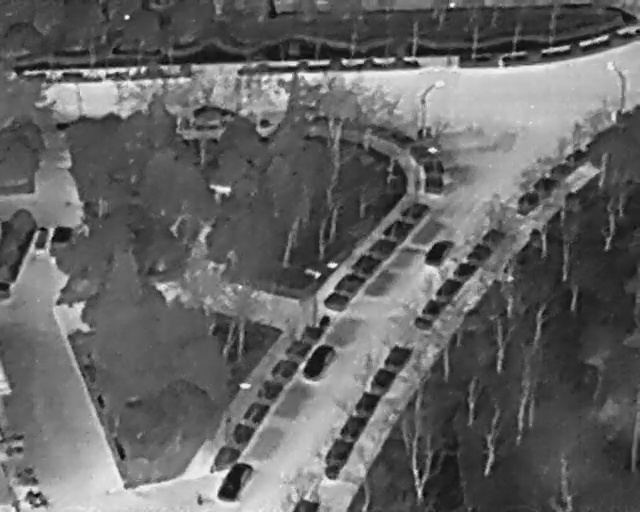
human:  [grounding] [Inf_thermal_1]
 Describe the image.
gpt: In the satellite image, there is  <ref>1 medium car </ref> <box>[[65, 46, 71, 51, 28]]</box> located at center,  <ref>2 medium car </ref> <box>[[46, 67, 53, 73, 28], [32, 91, 40, 96, 28]]</box> located at bottom,  <ref>1 small othervehicle </ref> <box>[[6, 44, 12, 49, 14]]</box> located at left,  <ref>5 medium bicycle </ref> <box>[[0, 82, 3, 87, 2], [1, 85, 3, 90, 2], [2, 89, 4, 94, 166], [3, 91, 5, 96, 2], [4, 94, 5, 99, 2]]</box> located at bottom left,  <ref>1 small bicycle </ref> <box>[[5, 96, 6, 100, 2]]</box> located at bottom left.